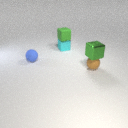
small blue rubber sphere behind small brown rubber sphere